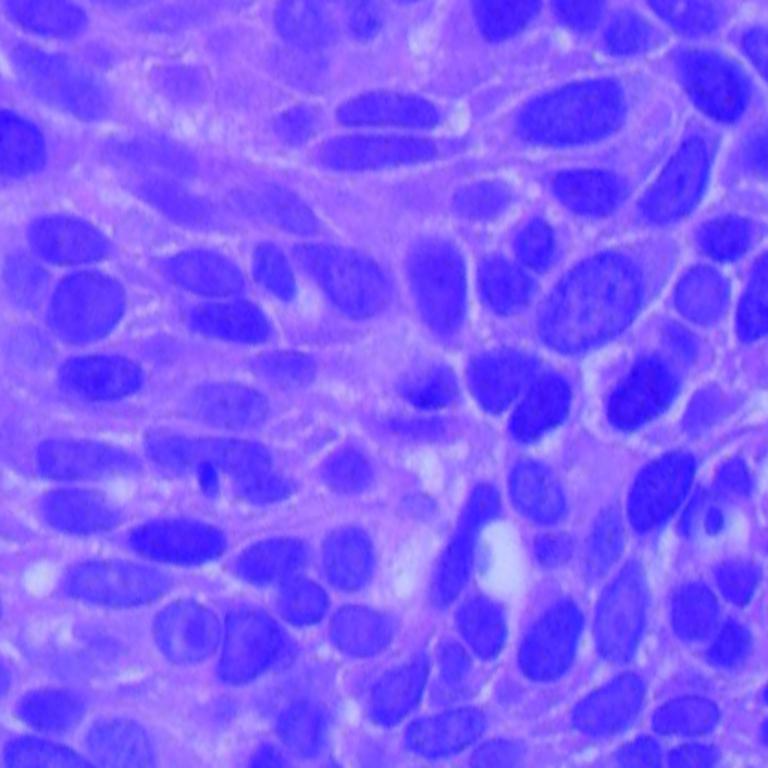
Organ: lung
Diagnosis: squamous carcinomas